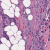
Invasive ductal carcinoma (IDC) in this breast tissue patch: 1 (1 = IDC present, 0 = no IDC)